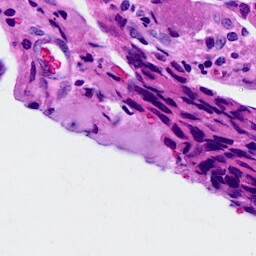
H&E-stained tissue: Breast